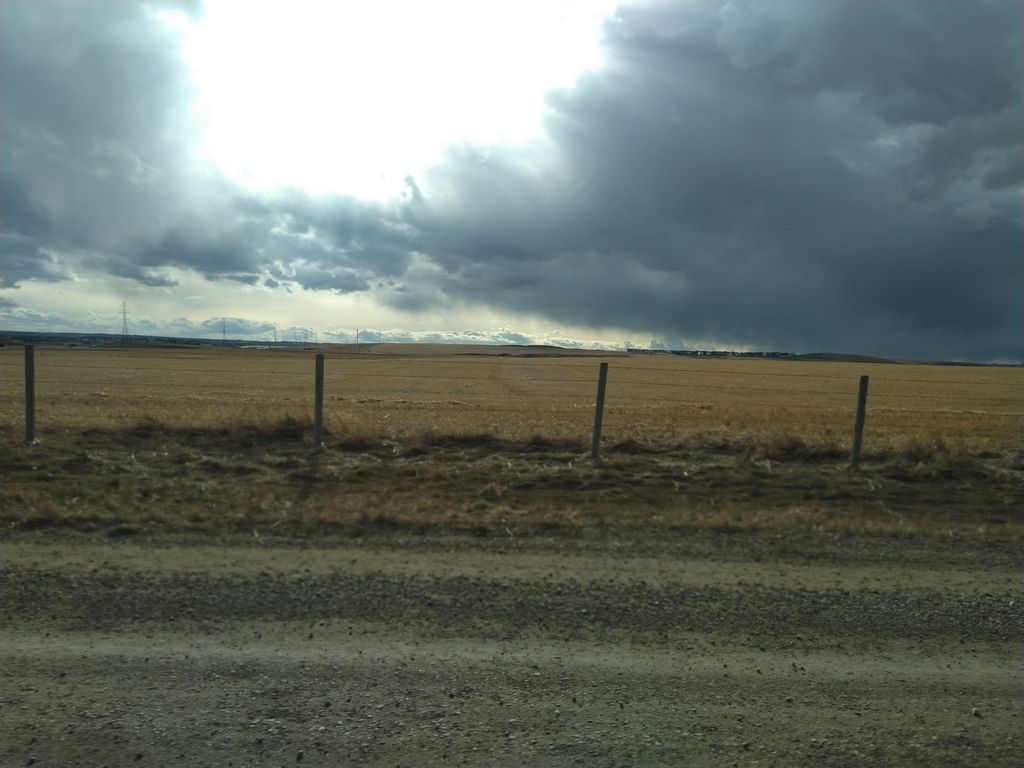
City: calgary